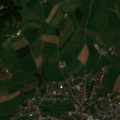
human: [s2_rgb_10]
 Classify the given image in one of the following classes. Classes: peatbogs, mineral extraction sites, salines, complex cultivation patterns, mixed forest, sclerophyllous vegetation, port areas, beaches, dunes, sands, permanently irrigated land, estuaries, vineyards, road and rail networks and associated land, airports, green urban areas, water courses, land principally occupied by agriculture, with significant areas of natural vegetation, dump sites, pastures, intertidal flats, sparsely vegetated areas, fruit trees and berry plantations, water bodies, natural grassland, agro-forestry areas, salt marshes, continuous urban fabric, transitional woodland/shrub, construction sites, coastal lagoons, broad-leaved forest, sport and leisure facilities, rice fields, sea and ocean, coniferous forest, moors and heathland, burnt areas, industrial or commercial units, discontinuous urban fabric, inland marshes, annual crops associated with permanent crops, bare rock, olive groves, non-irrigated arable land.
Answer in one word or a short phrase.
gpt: discontinuous urban fabric, non-irrigated arable land, pastures, complex cultivation patterns, mixed forest